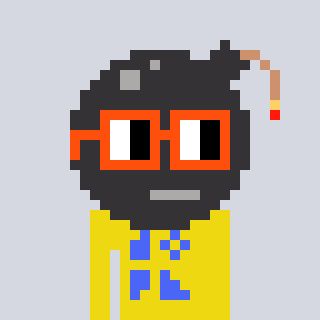
a pixel art character with square orange glasses, a bomb-shaped head and a yellow-colored body on a cool background